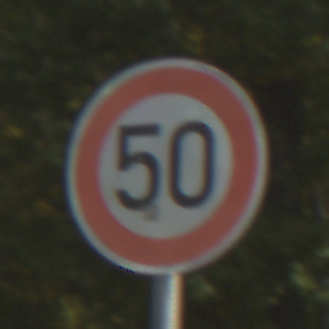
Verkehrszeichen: Geschwindigkeit50
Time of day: MorningAfternoon
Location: Outdoor (Suburban)
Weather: Clear
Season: NotSpecified
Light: Natural